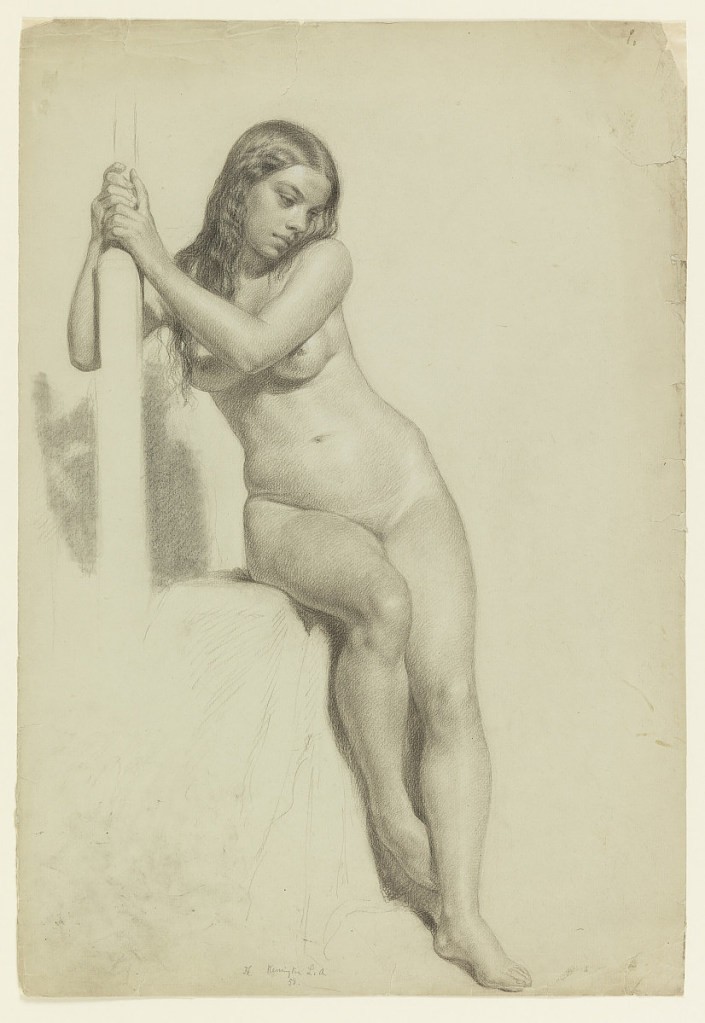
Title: Female Nude on a Stool
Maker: Daniel Huntington, American, 1816–1906
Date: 1858
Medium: Black crayon and white chalk on light green wove paper
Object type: Drawing
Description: Female nude facing front resting on her right hip on a stool and holding the model stick.